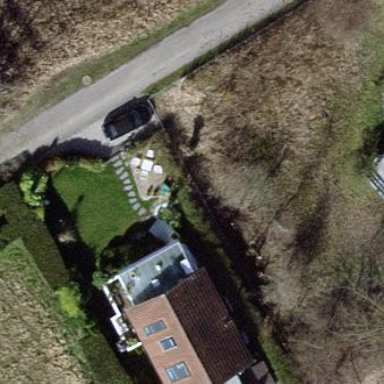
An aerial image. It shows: Bungalow.